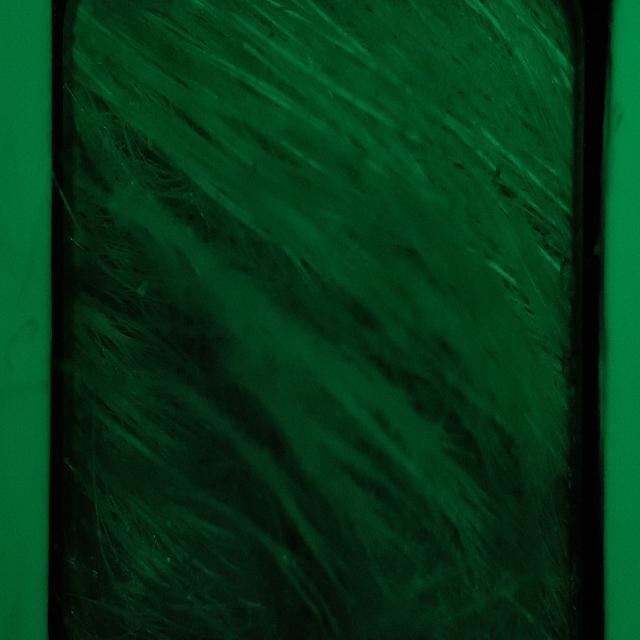
Canine fungal skin infection — characterized by alopecia, scaling, crusting, and circular lesions. Common agents include Malassezia and Candida species.